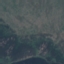
Land use / land cover: HerbaceousVegetation